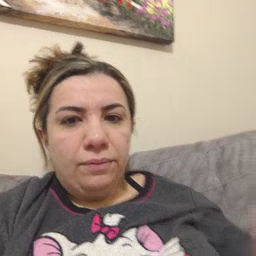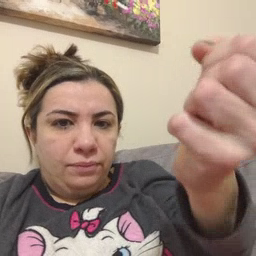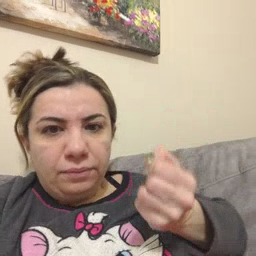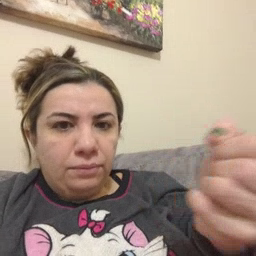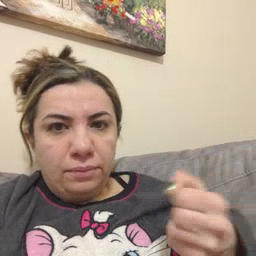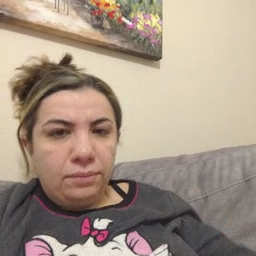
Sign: drawer